Field crop: maize
Growth stage: 1
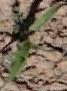
Species: maize